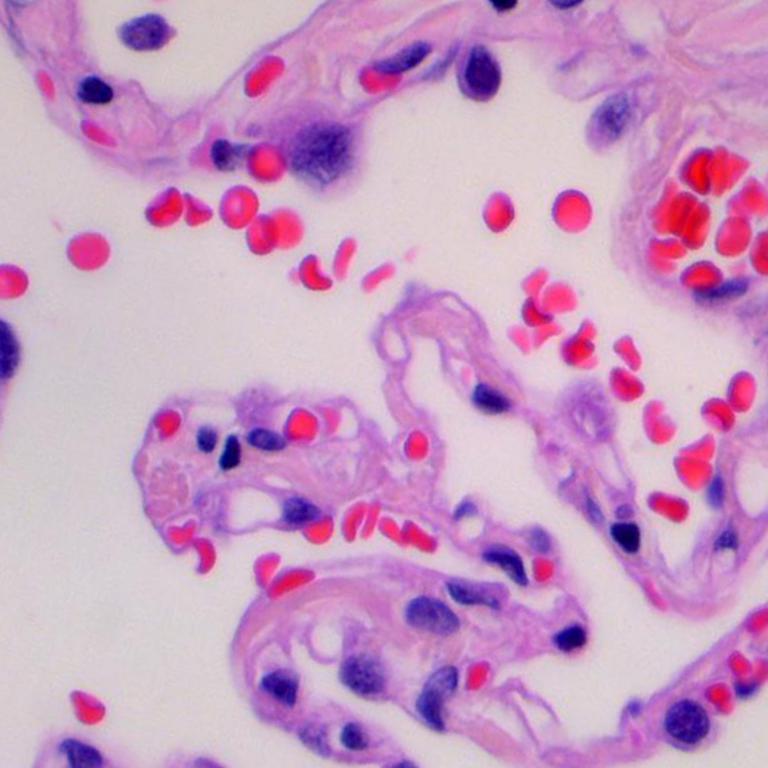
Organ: lung
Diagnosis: benign